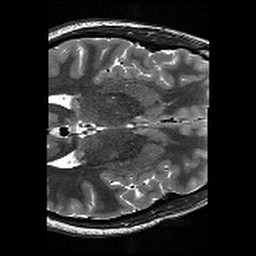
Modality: T2w
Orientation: axial
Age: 24
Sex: female
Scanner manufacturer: siemens
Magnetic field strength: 3 T
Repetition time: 13.15 s
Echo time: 0.082 s